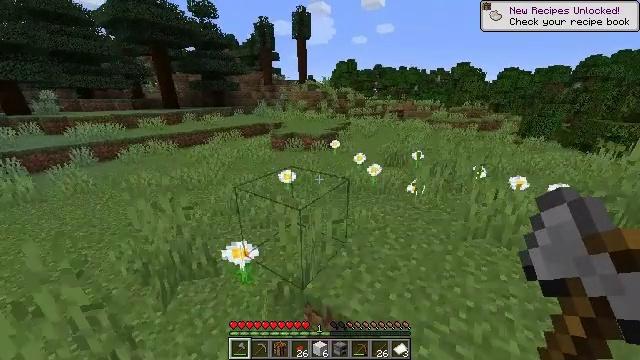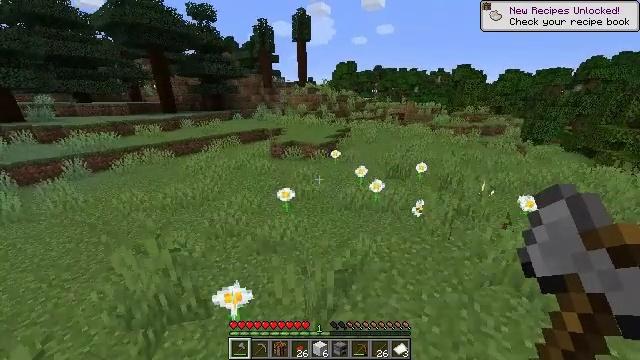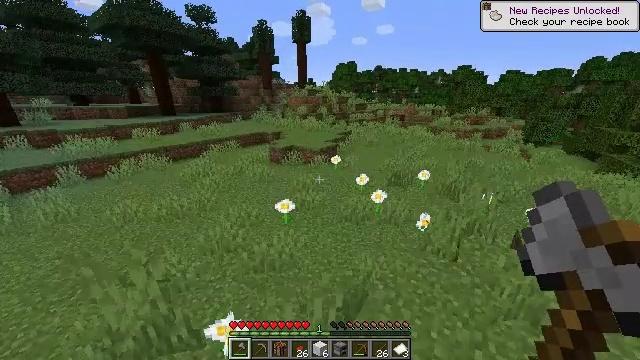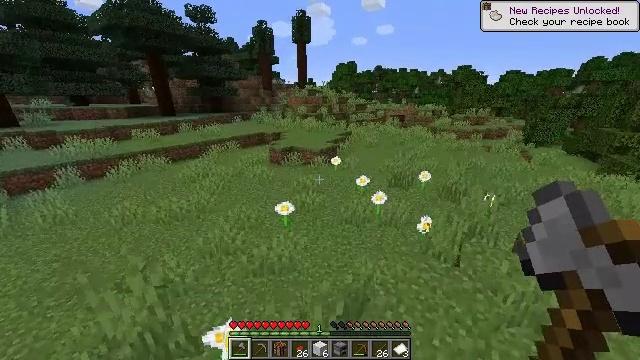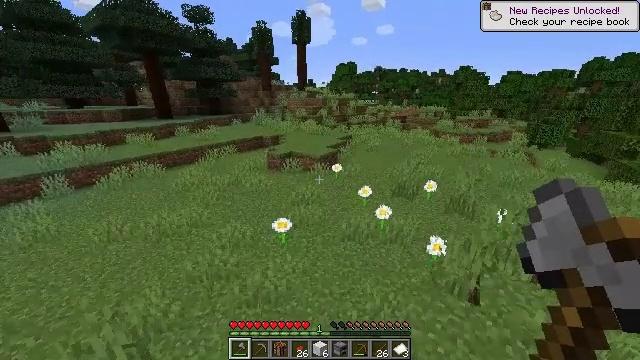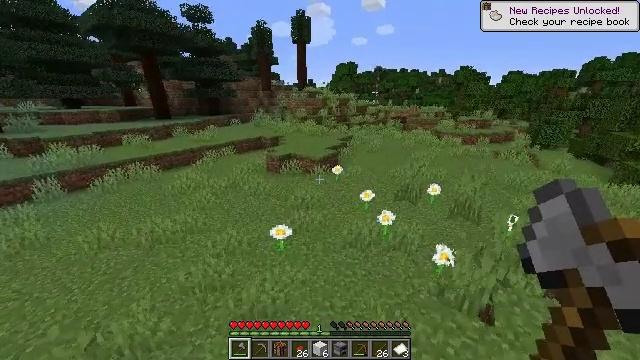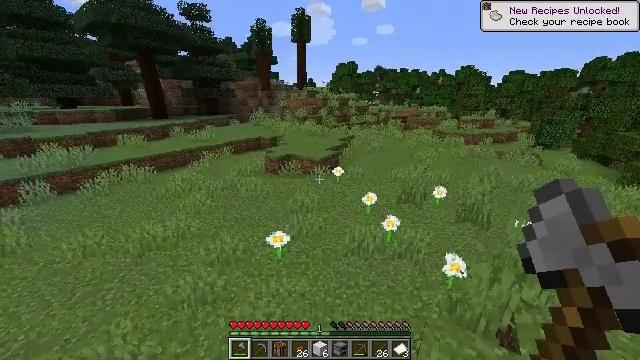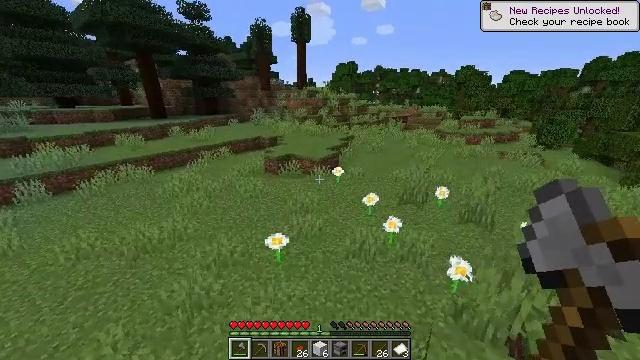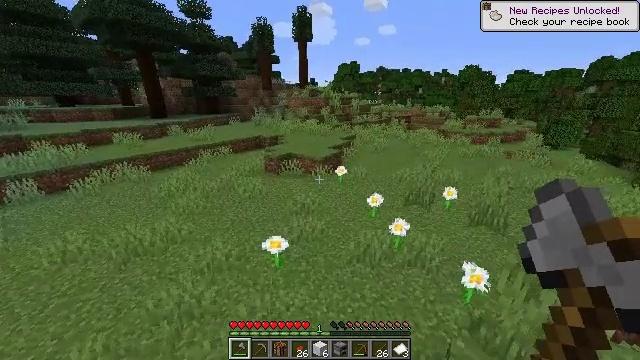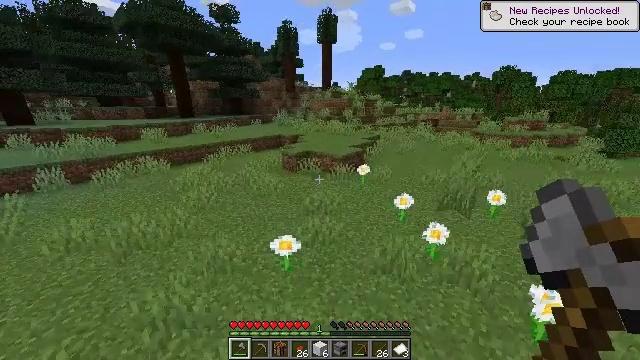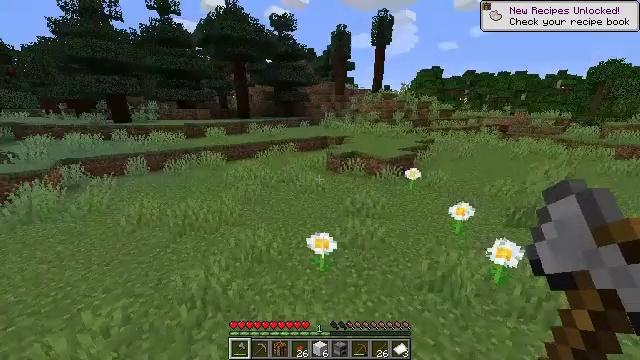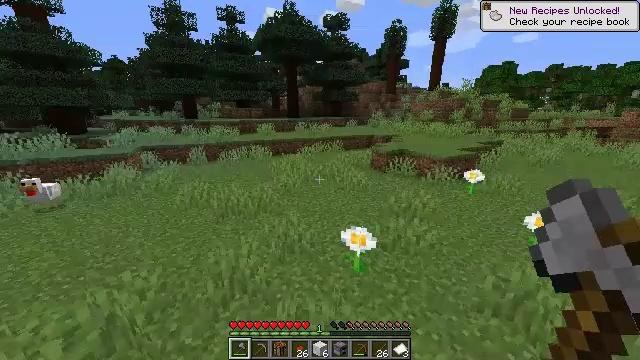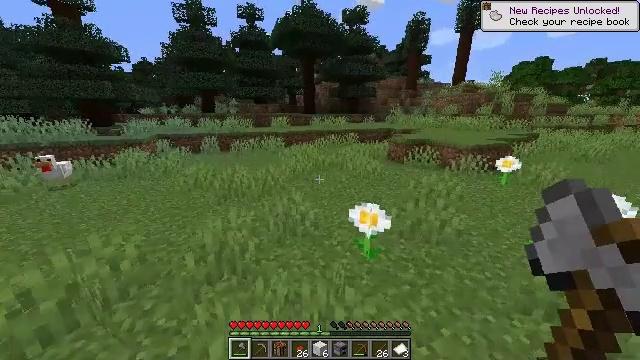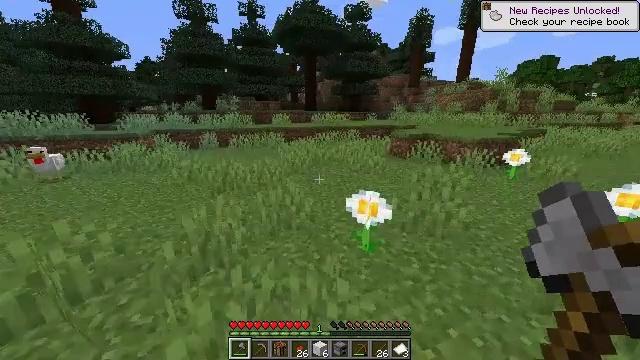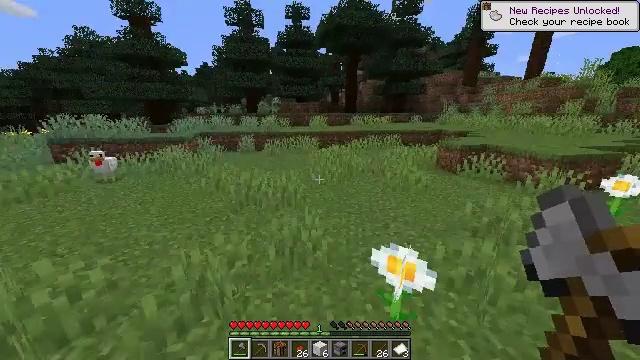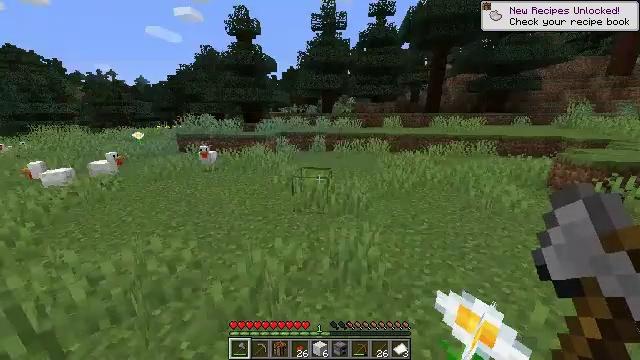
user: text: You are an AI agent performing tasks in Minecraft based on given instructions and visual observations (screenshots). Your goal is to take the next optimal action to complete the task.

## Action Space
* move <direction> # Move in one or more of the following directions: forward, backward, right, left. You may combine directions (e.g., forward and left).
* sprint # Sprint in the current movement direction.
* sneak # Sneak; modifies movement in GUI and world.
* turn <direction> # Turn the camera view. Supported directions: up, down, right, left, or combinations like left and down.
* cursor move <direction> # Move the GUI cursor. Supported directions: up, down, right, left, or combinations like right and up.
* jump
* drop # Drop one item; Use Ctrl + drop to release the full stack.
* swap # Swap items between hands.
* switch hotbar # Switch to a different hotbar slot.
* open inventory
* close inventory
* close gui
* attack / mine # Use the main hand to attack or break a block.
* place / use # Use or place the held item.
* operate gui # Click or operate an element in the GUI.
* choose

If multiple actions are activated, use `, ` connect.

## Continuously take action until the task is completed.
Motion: motion action
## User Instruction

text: Convert a red tulip into red dye in crafting.
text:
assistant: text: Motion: move forward, jump
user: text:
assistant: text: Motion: move forward, jump
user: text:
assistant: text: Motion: move forward, jump
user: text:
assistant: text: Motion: move forward, jump
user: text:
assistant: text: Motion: move forward, jump
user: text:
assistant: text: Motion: move forward, jump
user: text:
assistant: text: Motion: move forward, jump
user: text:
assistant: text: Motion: move forward, jump
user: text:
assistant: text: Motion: move forward, turn left and up, jump
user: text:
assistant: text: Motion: move forward, turn left and up, jump
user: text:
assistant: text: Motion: move forward, turn left, jump
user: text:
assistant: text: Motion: move forward, turn left, jump
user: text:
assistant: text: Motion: move forward, jump
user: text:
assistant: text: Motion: move forward, turn left, jump
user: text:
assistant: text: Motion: move forward, turn left, jump
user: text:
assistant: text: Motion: move forward, turn left, jump
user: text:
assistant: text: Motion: move forward and move right, turn left, jump
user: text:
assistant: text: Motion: move forward and move right, jump
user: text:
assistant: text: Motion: move forward and move right, jump
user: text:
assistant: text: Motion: move forward and move right, jump
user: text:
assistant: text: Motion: move forward and move right, jump
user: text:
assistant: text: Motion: move forward and move right, jump
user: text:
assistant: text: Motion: move forward and move right, jump
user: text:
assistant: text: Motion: move forward and move right, jump
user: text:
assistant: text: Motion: move forward and move right, jump
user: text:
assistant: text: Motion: move forward and move right, turn right, jump
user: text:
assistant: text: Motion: move forward and move right, turn right and down, jump
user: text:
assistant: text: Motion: move forward and move right, turn right, jump
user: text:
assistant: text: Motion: move forward, turn right
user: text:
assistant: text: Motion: move forward, turn right